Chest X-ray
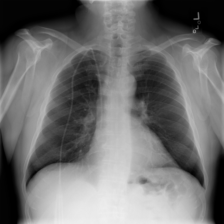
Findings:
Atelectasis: negative
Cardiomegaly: negative
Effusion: negative
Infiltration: negative
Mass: negative
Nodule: negative
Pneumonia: negative
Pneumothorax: negative
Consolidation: negative
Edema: negative
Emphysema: negative
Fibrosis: negative
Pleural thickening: negative
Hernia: negative